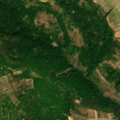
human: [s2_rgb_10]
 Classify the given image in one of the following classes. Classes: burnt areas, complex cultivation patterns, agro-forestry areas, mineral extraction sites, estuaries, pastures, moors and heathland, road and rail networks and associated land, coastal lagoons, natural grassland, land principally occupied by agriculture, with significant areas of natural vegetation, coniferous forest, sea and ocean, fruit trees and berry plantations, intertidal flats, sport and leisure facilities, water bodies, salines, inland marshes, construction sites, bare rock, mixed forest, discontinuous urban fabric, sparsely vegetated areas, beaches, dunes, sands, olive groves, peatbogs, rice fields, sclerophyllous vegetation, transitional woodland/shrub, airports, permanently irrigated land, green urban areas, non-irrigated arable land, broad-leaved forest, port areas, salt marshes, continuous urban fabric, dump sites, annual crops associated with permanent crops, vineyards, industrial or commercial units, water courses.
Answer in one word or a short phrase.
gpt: non-irrigated arable land, complex cultivation patterns, broad-leaved forest, transitional woodland/shrub